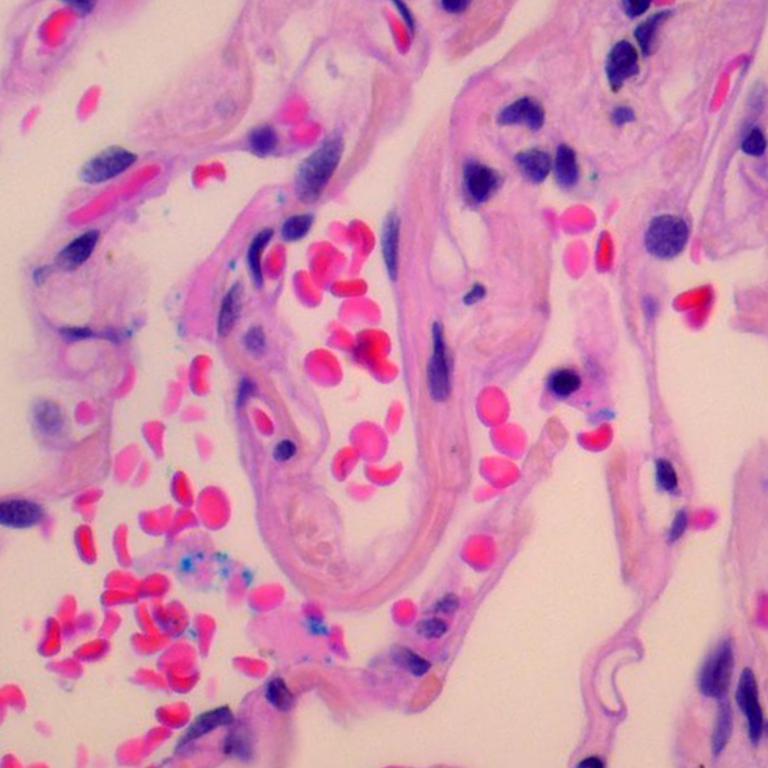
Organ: lung
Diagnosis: benign